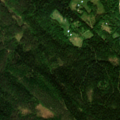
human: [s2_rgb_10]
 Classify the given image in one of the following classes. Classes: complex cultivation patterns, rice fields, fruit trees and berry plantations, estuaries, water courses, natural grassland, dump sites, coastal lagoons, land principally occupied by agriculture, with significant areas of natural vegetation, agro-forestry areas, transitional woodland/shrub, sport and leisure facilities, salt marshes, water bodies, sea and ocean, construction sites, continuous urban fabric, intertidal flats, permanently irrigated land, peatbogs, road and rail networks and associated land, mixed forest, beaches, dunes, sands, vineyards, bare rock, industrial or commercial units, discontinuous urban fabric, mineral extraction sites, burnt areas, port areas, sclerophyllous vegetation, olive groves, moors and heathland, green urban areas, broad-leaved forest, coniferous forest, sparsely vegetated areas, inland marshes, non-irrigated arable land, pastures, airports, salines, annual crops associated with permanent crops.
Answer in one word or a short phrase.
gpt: broad-leaved forest, coniferous forest, mixed forest